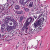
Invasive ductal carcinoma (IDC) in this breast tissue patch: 0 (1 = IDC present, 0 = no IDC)